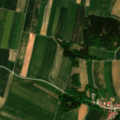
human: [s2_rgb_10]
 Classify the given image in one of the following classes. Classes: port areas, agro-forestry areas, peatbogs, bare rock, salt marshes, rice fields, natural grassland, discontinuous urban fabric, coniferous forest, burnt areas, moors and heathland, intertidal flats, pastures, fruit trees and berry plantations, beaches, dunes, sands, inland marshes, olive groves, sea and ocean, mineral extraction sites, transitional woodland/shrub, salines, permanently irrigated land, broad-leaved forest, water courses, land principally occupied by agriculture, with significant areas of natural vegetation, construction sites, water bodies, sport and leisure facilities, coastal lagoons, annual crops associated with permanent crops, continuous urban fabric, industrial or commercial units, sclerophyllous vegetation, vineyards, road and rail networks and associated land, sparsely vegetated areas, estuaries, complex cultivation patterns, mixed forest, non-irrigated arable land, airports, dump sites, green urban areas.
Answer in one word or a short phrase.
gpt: non-irrigated arable land, land principally occupied by agriculture, with significant areas of natural vegetation, mixed forest